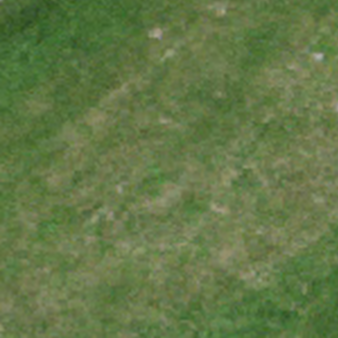
Label: other